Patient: sex F, age 62
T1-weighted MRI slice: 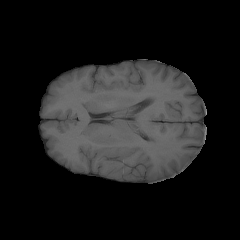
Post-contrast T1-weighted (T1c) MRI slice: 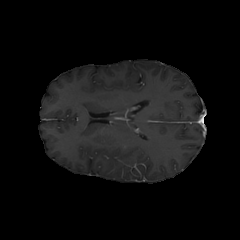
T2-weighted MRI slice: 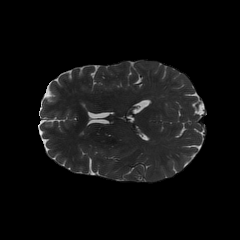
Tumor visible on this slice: no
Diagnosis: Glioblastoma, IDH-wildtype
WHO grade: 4